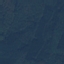
Land use / land cover class: Forest